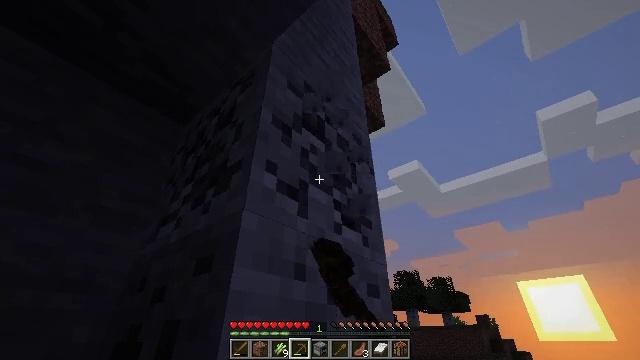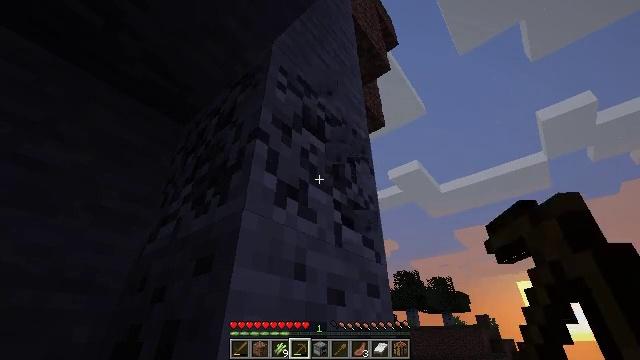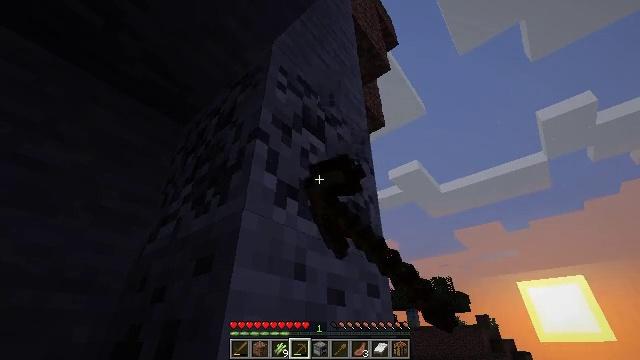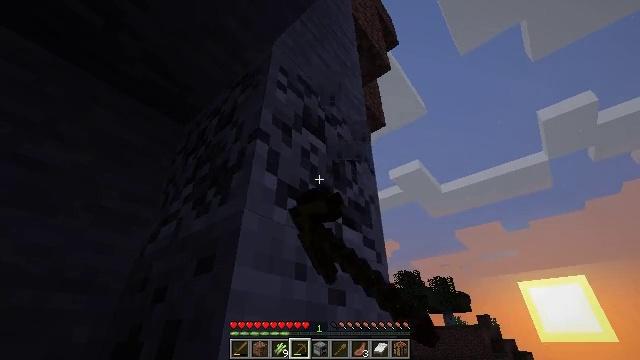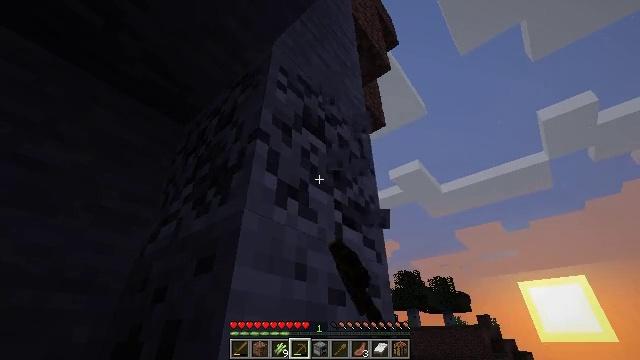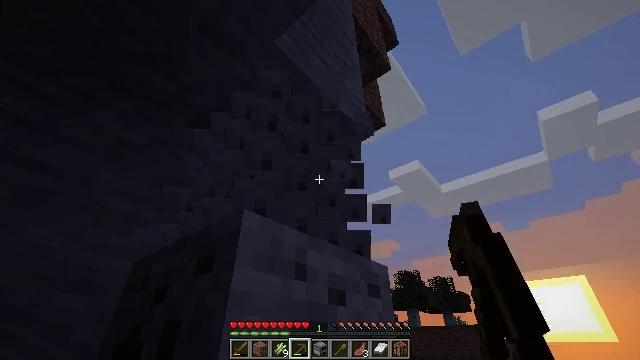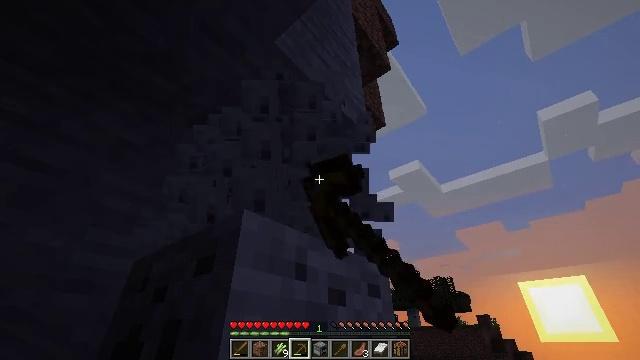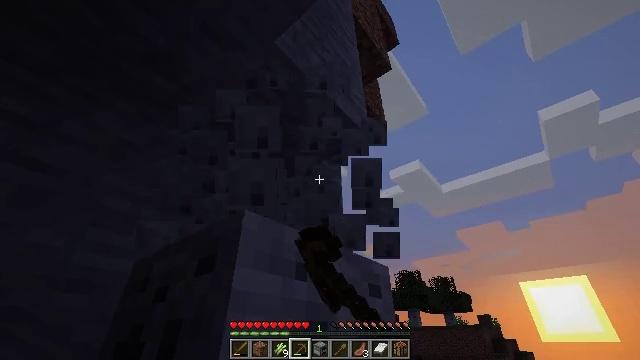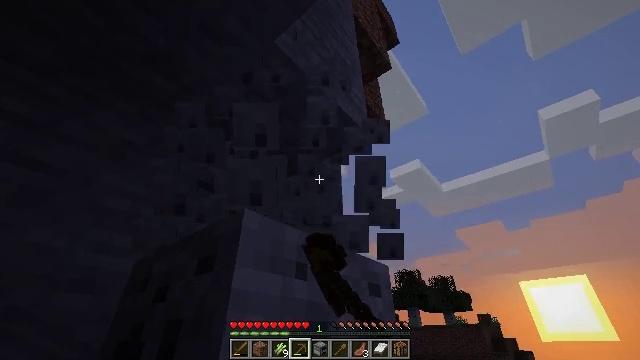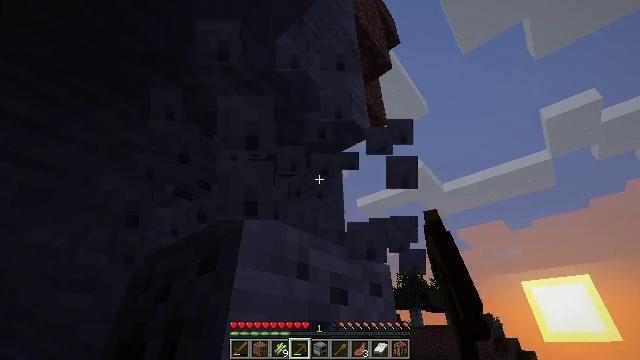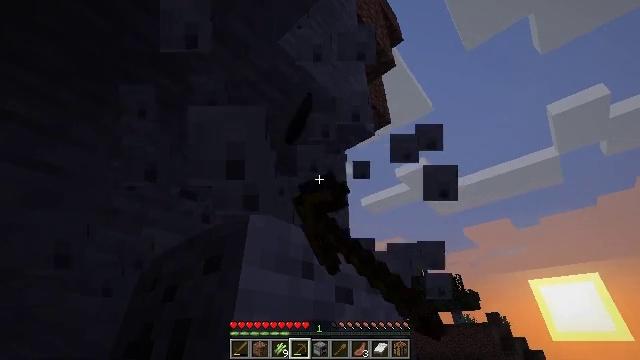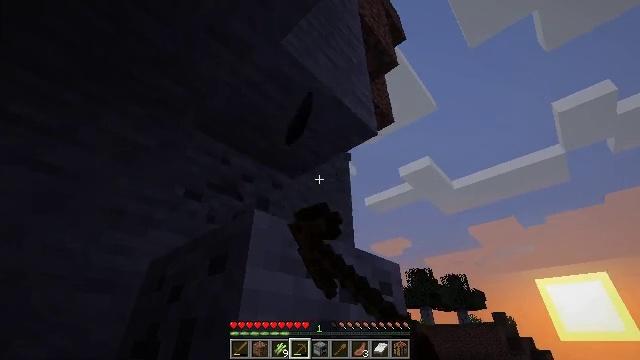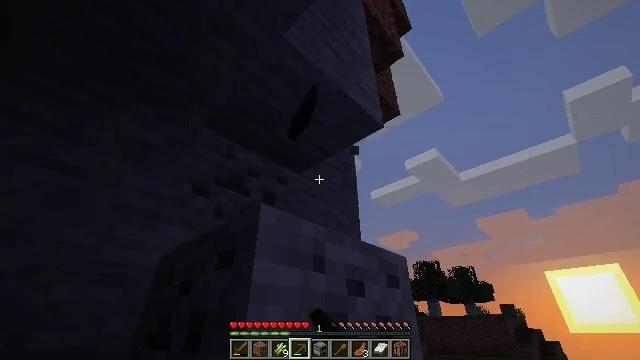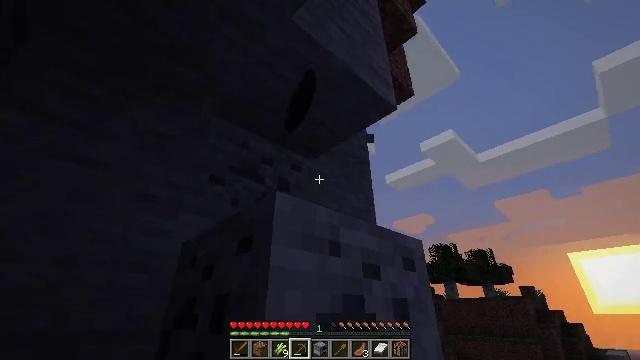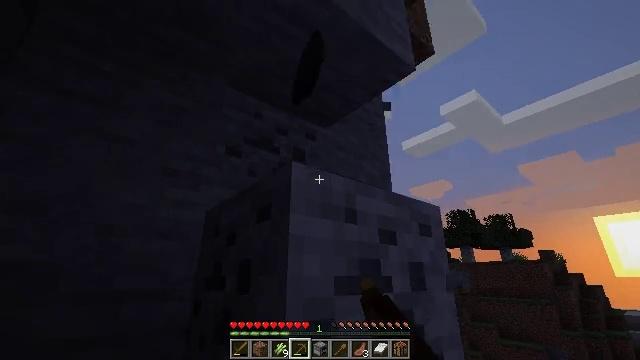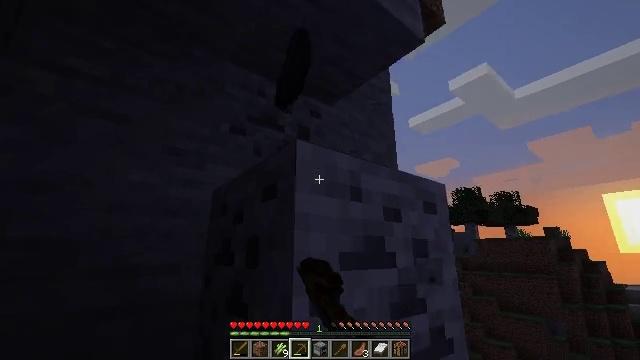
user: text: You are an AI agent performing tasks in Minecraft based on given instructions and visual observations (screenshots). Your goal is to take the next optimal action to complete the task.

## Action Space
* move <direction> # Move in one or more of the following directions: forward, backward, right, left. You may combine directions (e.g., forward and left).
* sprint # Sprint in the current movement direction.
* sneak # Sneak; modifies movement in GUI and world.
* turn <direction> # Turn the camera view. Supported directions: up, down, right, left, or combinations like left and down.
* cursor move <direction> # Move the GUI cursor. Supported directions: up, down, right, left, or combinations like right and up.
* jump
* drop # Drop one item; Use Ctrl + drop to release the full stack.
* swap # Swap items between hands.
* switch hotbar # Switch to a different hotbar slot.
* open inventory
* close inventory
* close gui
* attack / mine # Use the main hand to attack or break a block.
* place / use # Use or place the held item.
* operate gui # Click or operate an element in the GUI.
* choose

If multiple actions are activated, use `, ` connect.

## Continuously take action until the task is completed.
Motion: motion action
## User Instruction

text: Break the coal ore to collect coal.
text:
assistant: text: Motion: attack / mine
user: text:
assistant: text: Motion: attack / mine
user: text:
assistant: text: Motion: attack / mine
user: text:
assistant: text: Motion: attack / mine
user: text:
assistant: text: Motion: attack / mine
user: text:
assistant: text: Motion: attack / mine
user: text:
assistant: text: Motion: attack / mine
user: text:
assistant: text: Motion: attack / mine
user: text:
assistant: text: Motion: attack / mine
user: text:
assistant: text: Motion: turn left, attack / mine
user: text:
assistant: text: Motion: attack / mine
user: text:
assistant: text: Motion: turn left and down, attack / mine
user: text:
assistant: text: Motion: turn left and down, attack / mine
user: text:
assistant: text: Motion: turn left and down, attack / mine
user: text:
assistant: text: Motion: turn left and down, attack / mine
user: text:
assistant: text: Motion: turn left and down, attack / mine
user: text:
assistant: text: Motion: turn down, attack / mine
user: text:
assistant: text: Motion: attack / mine
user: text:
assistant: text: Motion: attack / mine
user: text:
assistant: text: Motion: attack / mine
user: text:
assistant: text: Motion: attack / mine
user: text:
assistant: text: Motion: attack / mine
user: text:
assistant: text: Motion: attack / mine
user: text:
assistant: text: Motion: attack / mine
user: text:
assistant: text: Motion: attack / mine
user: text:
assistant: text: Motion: attack / mine
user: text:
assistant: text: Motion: attack / mine
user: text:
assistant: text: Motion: attack / mine
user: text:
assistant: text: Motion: attack / mine
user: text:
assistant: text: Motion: attack / mine